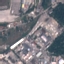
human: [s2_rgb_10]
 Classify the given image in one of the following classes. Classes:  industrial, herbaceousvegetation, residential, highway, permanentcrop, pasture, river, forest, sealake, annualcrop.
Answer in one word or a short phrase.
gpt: Industrial